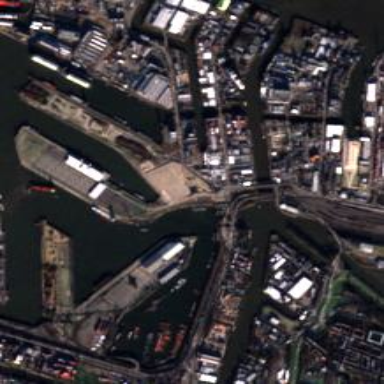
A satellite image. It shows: Man-made quay.